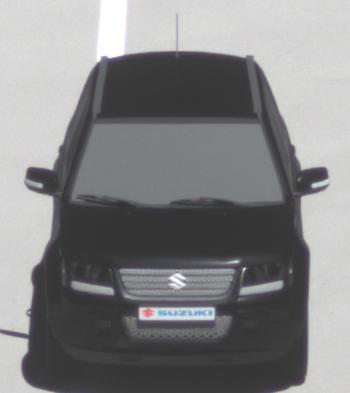
Make: Suzuki
Model: Grand Vitara
Detailed model: Gen. 1 JT
Model produced from: 2009
Model produced until: 2012
Doors: 5
Color: black
Road condition: dry road
Daytime: midday
Contrast: high contrast